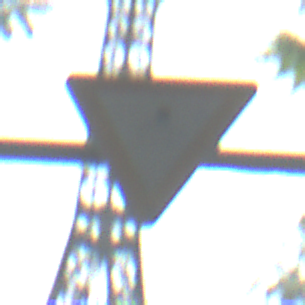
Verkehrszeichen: VorfahrtGewaehren
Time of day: SunriseSunset
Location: Outdoor (Suburban)
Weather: Clear
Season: NotSpecified
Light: Natural